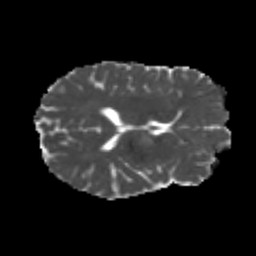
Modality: MD
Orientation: axial
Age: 20
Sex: female
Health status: healthy
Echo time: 0.074 s